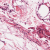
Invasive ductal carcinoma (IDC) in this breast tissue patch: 0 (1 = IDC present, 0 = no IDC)